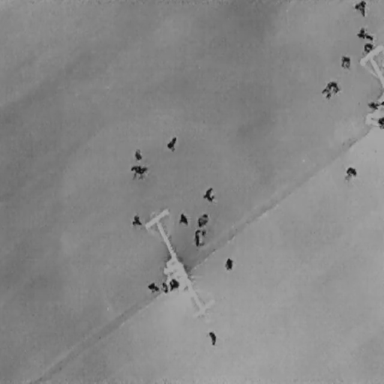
There are 21 People in the infrared image.